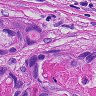
Metastatic tissue present: yes